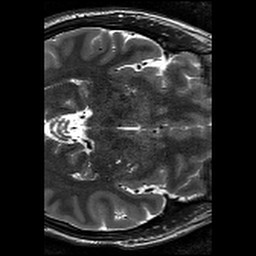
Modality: T2w
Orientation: axial